Describe the contrast between these two images.
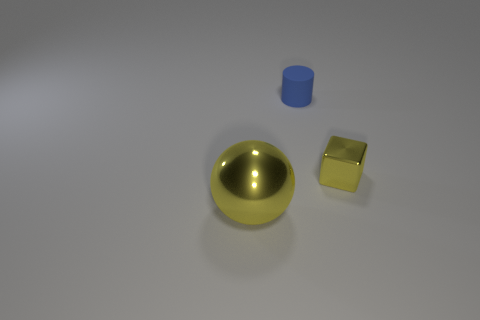
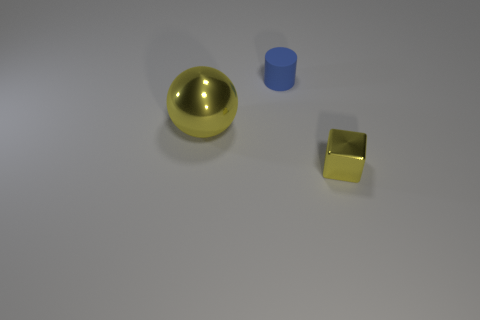
the large shiny object is in a different location
the yellow sphere changed its location
the large yellow object is in a different location
the big yellow thing changed its location
the big yellow shiny sphere that is left of the matte cylinder moved
the big object is in a different location
the large yellow metallic ball that is left of the blue rubber cylinder moved
the big yellow shiny ball in front of the small metallic block moved
the big yellow shiny sphere in front of the block changed its location